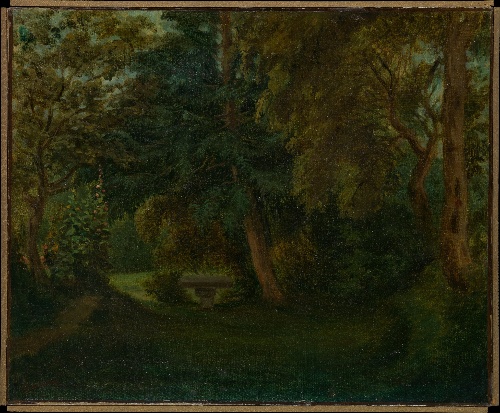
Title: George Sand's Garden at Nohant
Artist: Eugène Delacroix
Artist bio: French, Charenton-Saint-Maurice 1798–1863 Paris
Date: ca. 1842–43
Object type: Painting
Classification: Paintings
Medium: Oil on canvas
Dimensions: 17 7/8 x 21 3/4 in. (45.4 x 55.2 cm)
Department: European Paintings
Credit line: Purchase, Dikran G. Kelekian Gift, 1922
Accession year: 1922
Repository: Metropolitan Museum of Art, New York, NY
Tags: Gardens|Forests